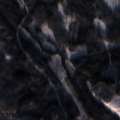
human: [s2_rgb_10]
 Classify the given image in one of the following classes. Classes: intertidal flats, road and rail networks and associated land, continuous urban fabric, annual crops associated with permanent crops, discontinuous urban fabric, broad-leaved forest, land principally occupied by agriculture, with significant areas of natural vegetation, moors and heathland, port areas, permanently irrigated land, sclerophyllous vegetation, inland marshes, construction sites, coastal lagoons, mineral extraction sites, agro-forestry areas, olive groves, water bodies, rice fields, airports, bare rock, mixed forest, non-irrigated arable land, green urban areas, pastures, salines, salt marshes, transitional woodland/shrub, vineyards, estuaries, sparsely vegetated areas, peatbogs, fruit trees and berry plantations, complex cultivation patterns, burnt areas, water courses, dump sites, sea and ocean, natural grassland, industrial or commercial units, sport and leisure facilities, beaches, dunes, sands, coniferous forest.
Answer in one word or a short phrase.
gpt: coniferous forest, mixed forest, transitional woodland/shrub